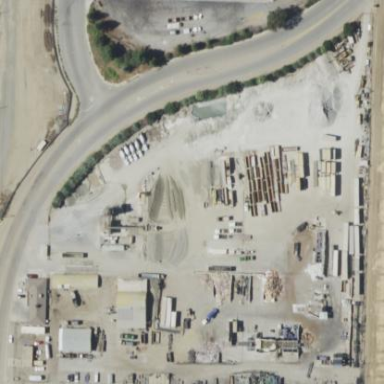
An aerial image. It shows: Industrial area.